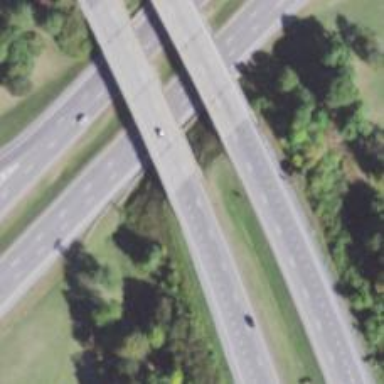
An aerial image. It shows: Asphalt bridge on motorway.